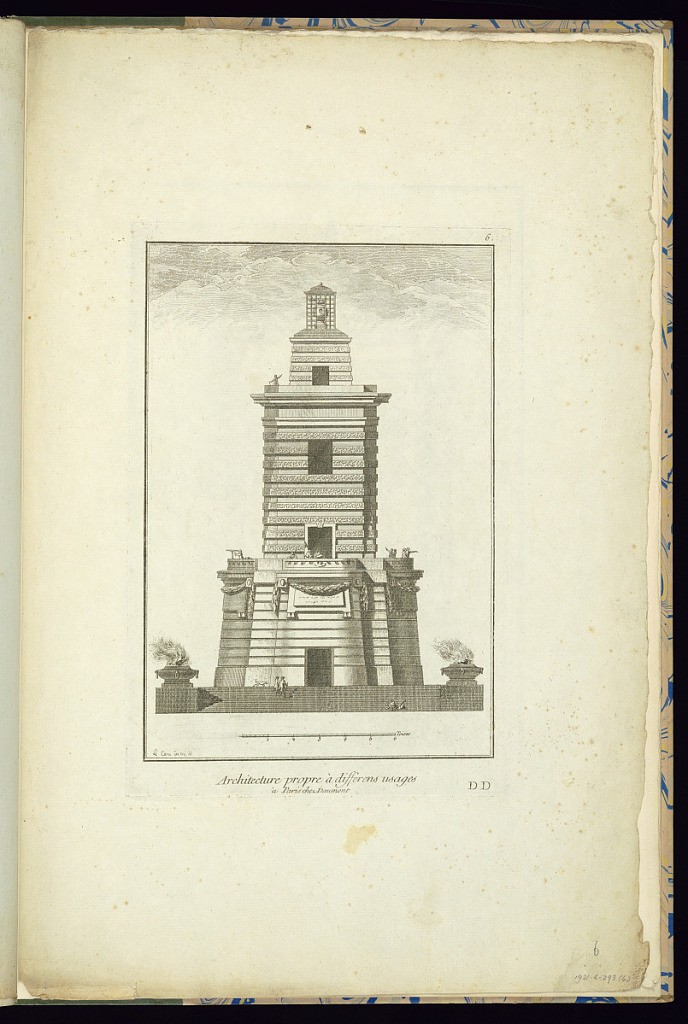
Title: Design for a Lighthouse
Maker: A. Le Canu, French, active 1746 – 1768
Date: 1760–75
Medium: Etching and engraving on laid paper
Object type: Print
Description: Design for a Neoclassical lighthouse with a smooth-faced and vermiculated horizontal banded rusticated facade, a panel above the central door, garland of laurel leaves below the lower balcony level, a smaller upper balcony at the top of the tower. Figures walk up the stairs and stand on the balcony levels. Windows on the tower, which is topped with a flaming / smoking urn or vase framed by a trellised structure with a dome roof. Two shallow vases flaming, and smoking, flank the stairs leading up to the lighthouse. Clouds in the background and steps leading up to the lighthouse. A scale below the design. The plate is titled, numbered, and signed.